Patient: sex M, age 33
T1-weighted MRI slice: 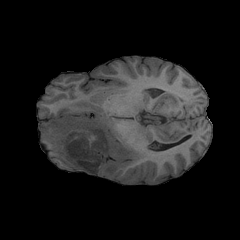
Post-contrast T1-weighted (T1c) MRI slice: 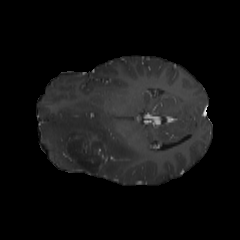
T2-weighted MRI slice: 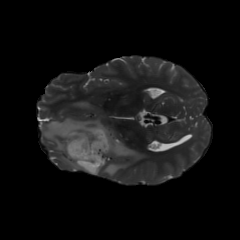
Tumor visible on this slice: yes
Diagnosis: Astrocytoma, IDH-mutant
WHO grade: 4